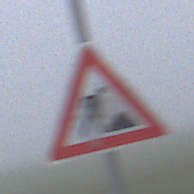
Verkehrszeichen: Arbeitsstelle
Umgebung: Outdoor, RoadRail
Tageszeit: MorningAfternoon
Wetter: Overcast
Licht: Natural
Jahreszeit: NotSpecified
Kontrast: LowContrast